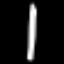
Label: pencil